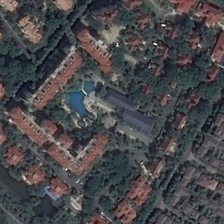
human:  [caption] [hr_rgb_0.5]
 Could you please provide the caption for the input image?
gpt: many red buildings and green trees are around a small pond in a resort .

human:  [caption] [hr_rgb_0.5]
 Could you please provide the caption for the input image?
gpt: many red buildings and green trees are around a small pond in a resort .

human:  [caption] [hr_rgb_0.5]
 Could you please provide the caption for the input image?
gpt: many red buildings and green trees are around a small pond in a resort .

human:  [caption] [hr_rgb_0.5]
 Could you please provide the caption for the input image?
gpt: many red buildings and green trees are around a small pond in a resort .

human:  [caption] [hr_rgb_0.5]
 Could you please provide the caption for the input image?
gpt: many red buildings and green trees are around a small pond in a resort .